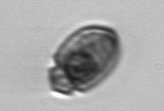
Label: Amphidinium